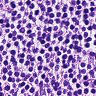
Metastatic tissue present: no